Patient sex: F
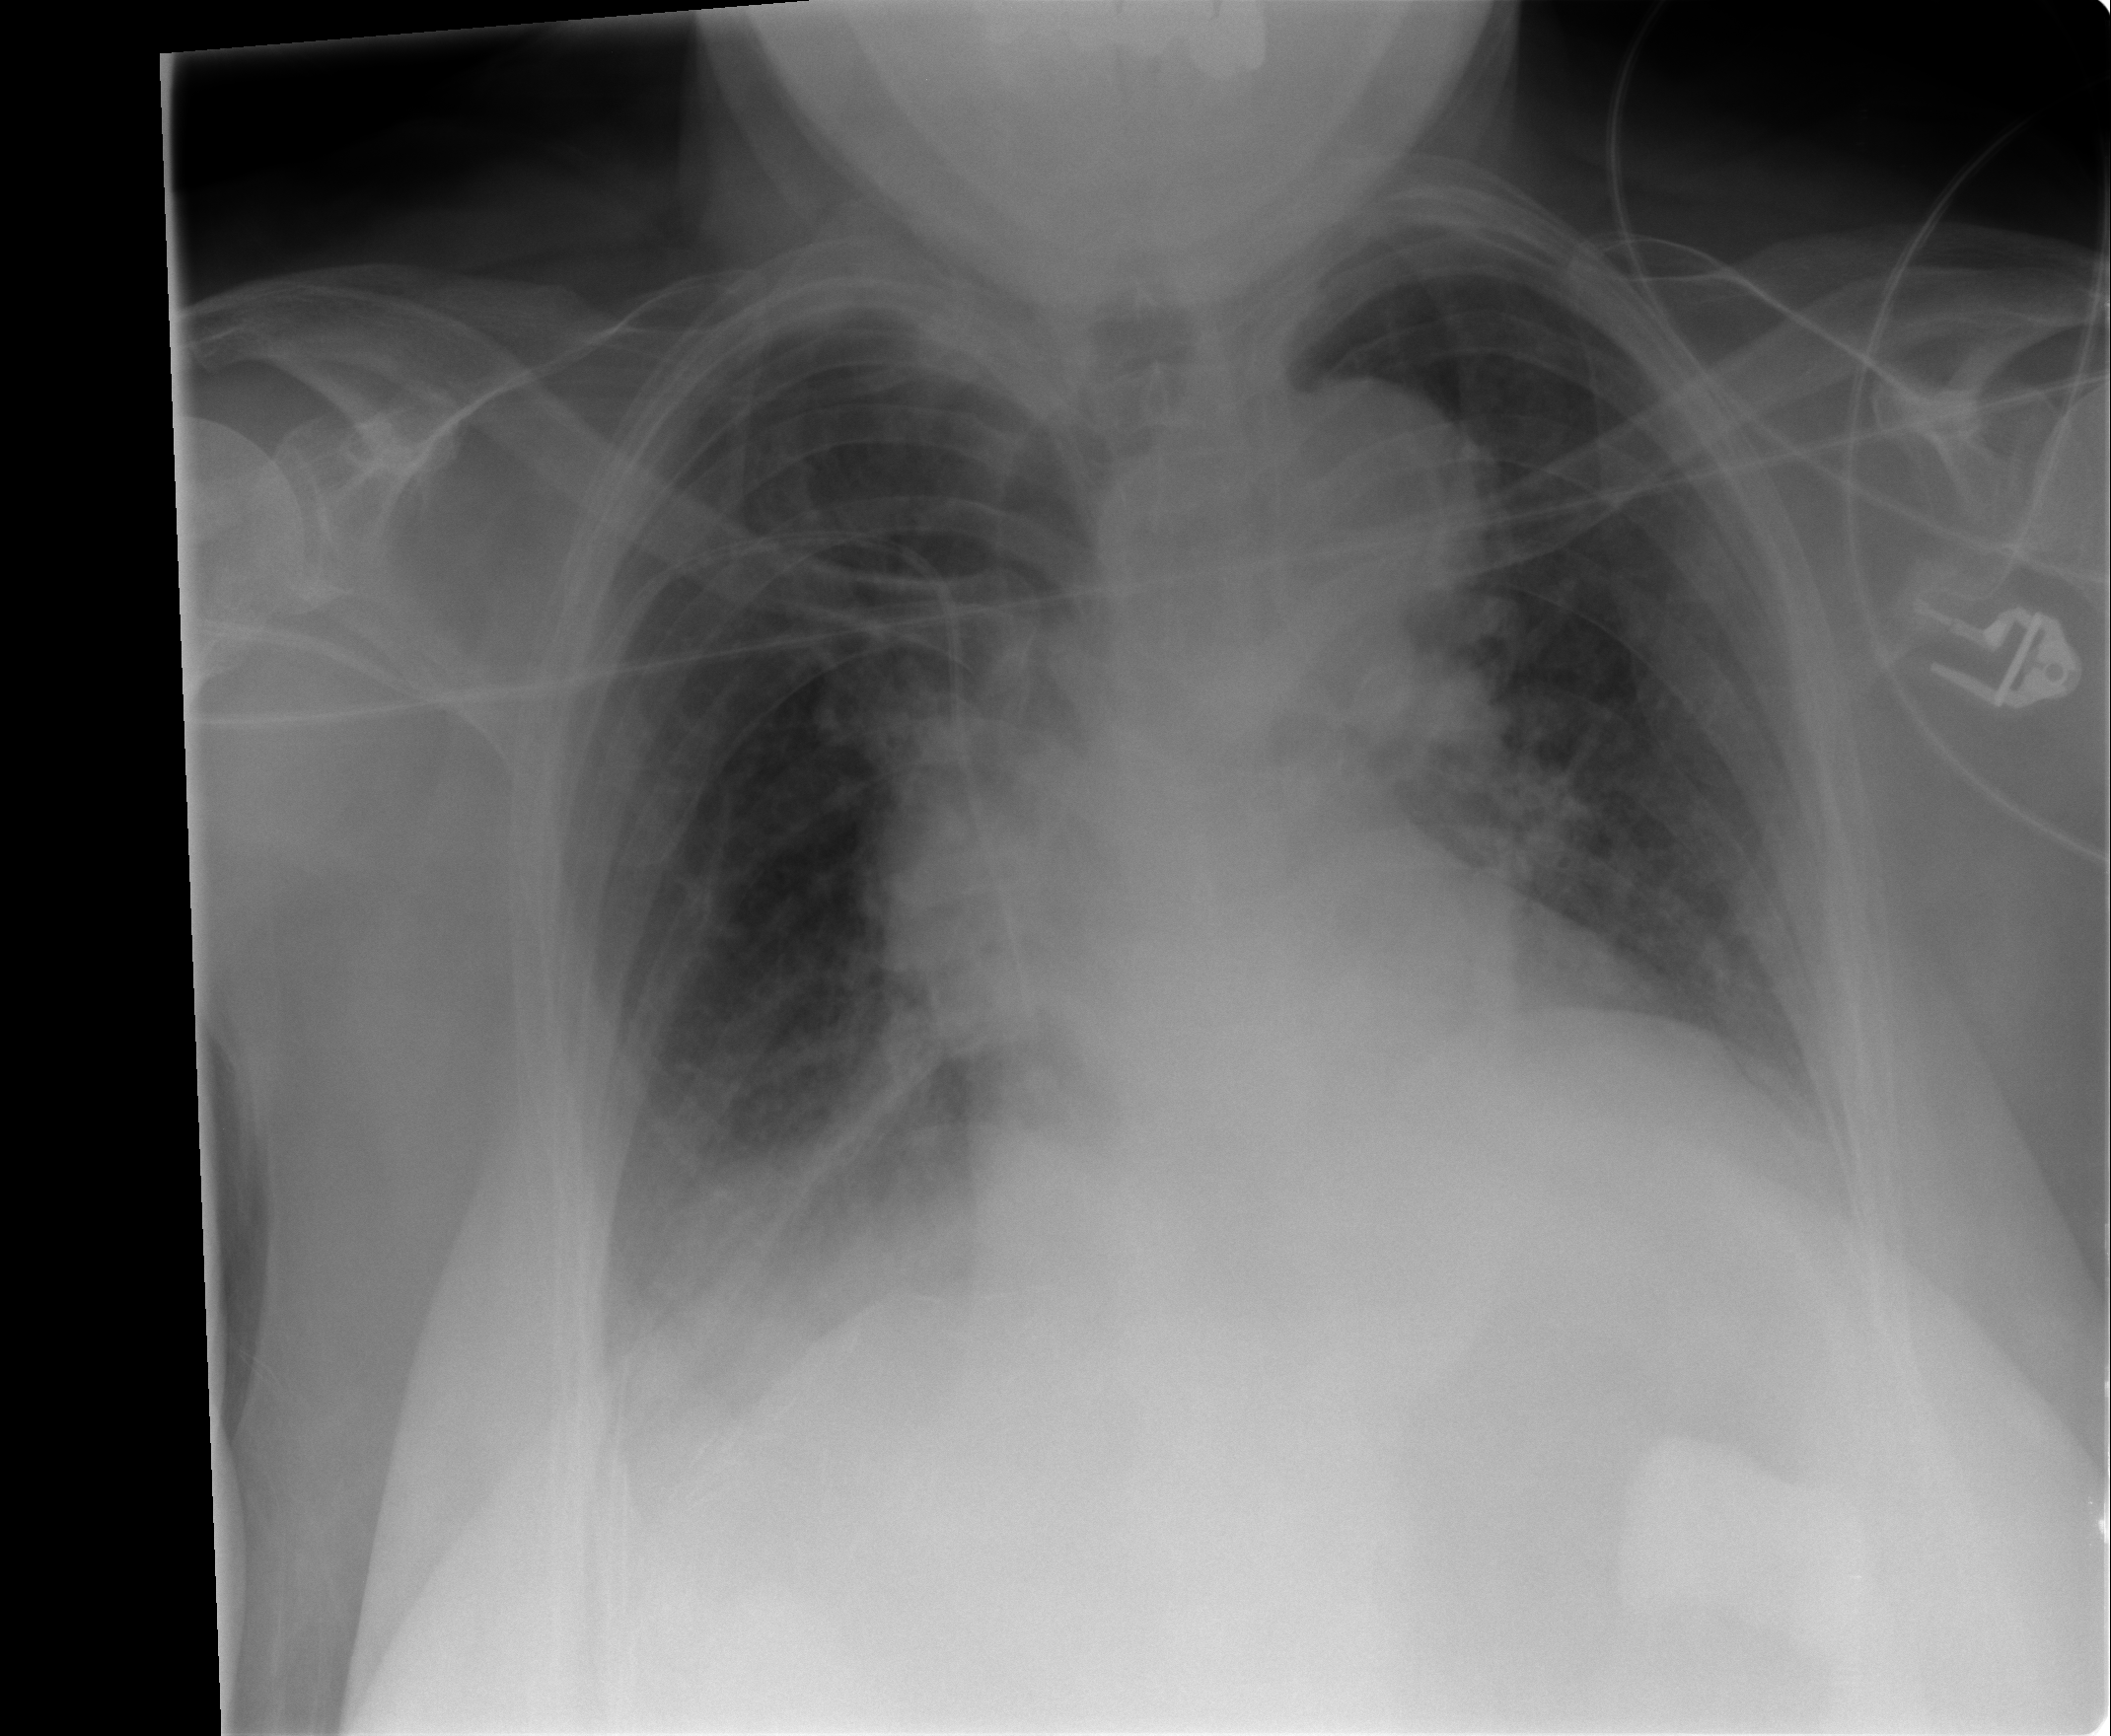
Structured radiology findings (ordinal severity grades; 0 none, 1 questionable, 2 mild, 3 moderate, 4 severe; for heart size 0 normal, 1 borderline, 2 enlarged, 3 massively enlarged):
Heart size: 0
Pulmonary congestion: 2
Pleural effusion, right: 2
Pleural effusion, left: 0
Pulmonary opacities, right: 0
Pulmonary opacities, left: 0
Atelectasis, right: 2
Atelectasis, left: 2